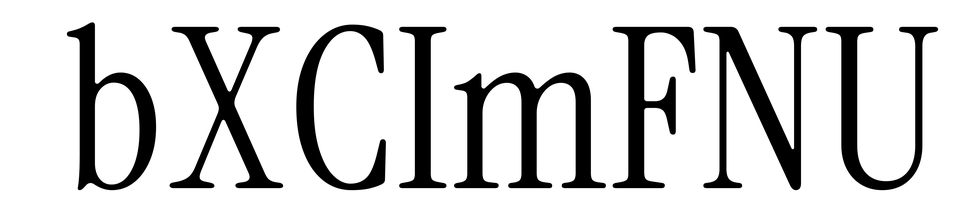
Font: InstrumentSerif-Regular